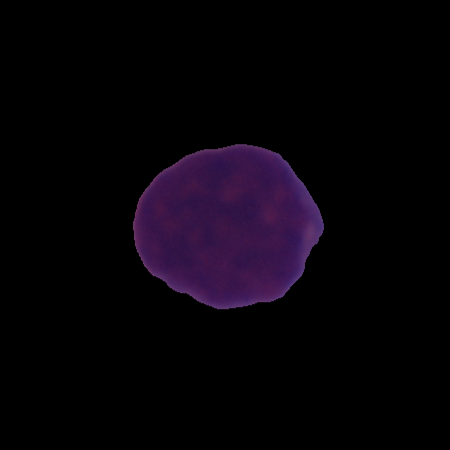
Label: cancer